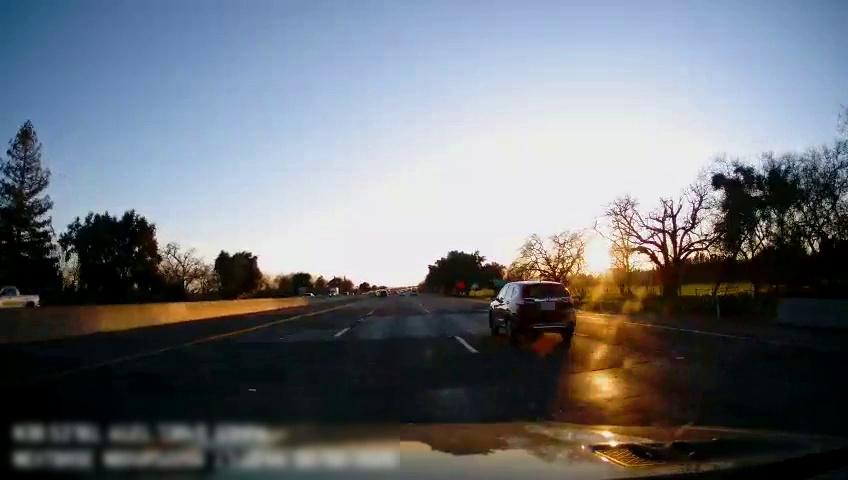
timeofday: Day
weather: Sunny
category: Drivable Space
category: Vehicles | SUV
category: Vehicles | Truck
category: Vehicles | SUV
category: Vehicles | Truck
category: Lanes | Alternate Lane
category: Lanes | Current Lane
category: Lanes | Current Lane
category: Lanes | Alternate Lane
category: Lanes | Alternate Lane